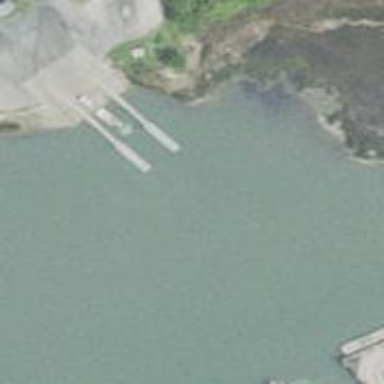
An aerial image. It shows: Man-made pier.